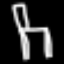
Label: chair